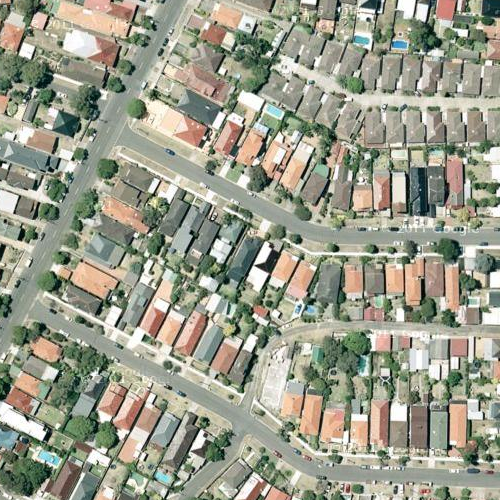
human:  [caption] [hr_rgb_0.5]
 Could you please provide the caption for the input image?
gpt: A town with many houses arranged densely and separated by some roads .

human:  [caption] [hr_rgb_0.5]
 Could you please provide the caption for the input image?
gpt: Lots of houses with red and orange roofs arranged neatly .

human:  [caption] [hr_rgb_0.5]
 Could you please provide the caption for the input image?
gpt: A residential area with houses arranged neatly while many plants on the roadside .

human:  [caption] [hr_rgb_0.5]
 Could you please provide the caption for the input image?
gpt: A residential area with houses arranged neatly and some roads go through this area .

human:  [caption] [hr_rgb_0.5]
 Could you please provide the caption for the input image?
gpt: This is a residential area with houses arranged neatly and some roads go through .